Question: How can I draw a line beside a boxplot for show place of a value
something like this red line:

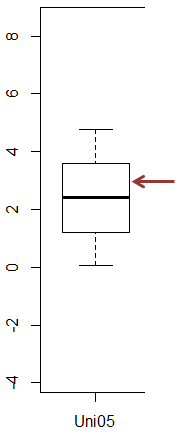
Answer: Try arrows function:
'''
arrows(x1,y1,x2,y2)
'''